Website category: phone
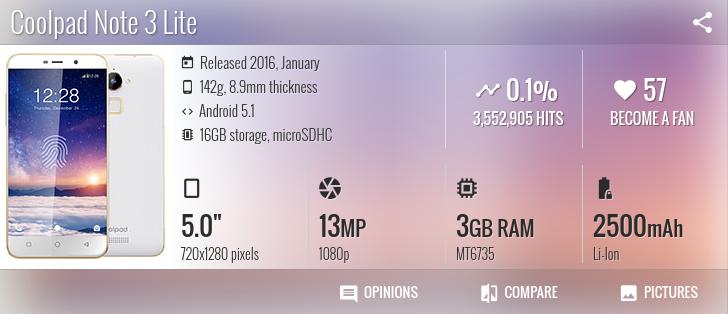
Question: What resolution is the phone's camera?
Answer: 1080p

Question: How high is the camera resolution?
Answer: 1080p

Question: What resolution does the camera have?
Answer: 1080p

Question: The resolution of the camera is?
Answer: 1080p

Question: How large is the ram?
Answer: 3 GB RAM

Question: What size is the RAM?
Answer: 3 GB RAM

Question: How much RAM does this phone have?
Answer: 3 GB RAM

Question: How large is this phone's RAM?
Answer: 3 GB RAM

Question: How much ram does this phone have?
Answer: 3 GB RAM

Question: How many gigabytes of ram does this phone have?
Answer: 3 GB RAM

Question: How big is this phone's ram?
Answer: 3 GB RAM

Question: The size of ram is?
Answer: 3 GB RAM

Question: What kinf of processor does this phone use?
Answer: MT6735

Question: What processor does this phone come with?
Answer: MT6735

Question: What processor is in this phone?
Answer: MT6735

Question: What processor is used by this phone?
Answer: MT6735

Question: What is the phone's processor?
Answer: MT6735

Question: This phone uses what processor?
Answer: MT6735

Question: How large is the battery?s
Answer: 2500 mAh

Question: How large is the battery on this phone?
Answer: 2500 mAh

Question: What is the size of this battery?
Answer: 2500 mAh

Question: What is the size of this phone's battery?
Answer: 2500 mAh

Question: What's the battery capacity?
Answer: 2500 mAh

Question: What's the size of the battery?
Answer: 2500 mAh

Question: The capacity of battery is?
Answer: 2500 mAh